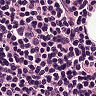
Metastatic tissue present: no